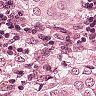
Metastatic tissue present: yes